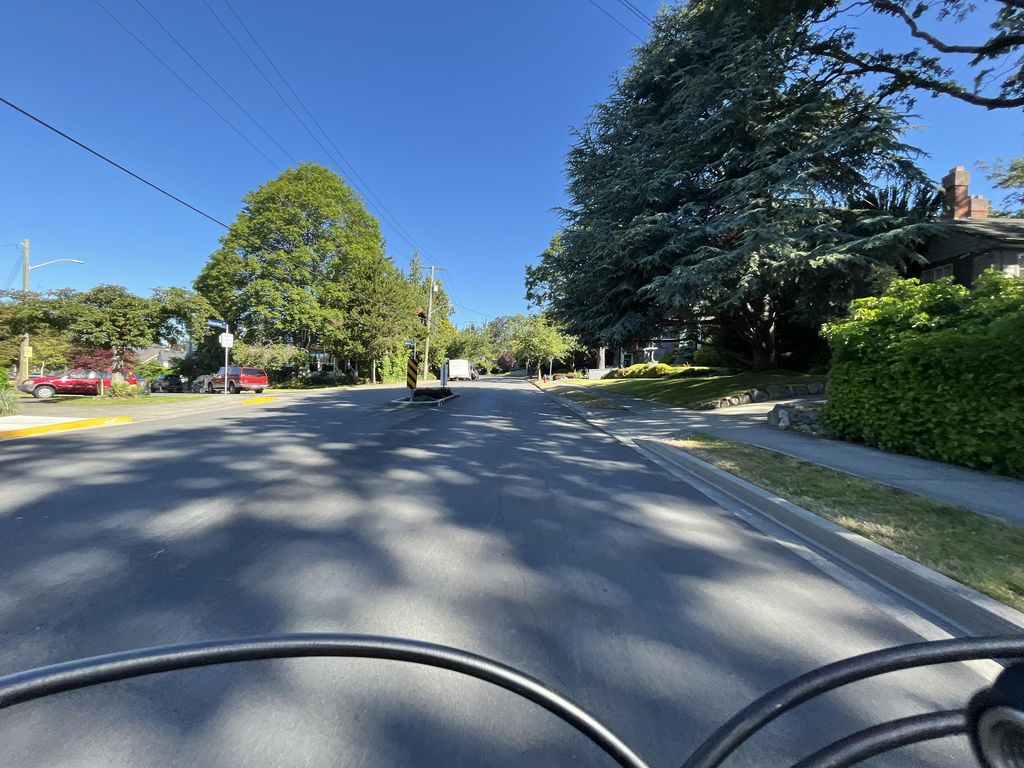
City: victoria